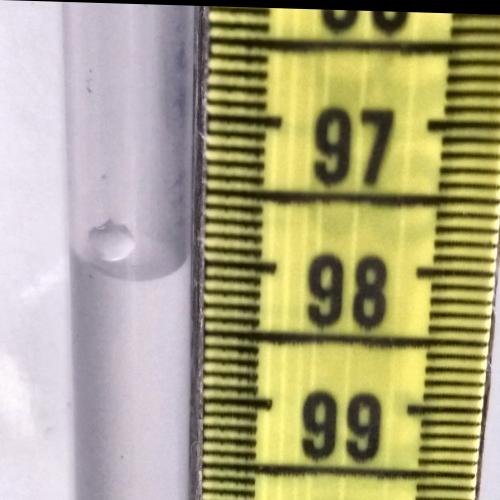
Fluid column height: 98.1 cm